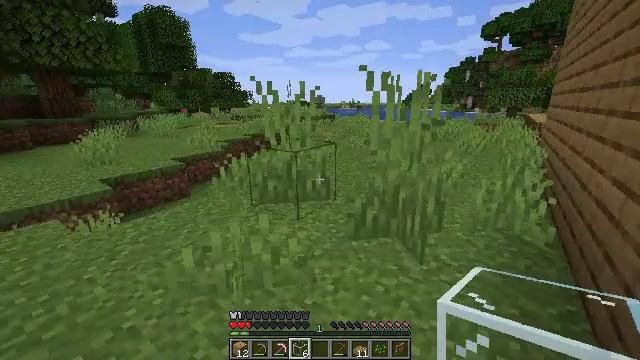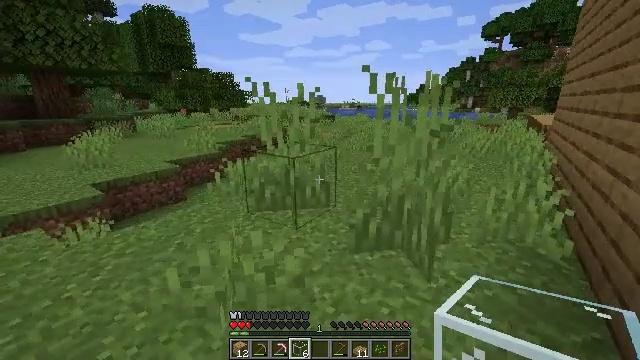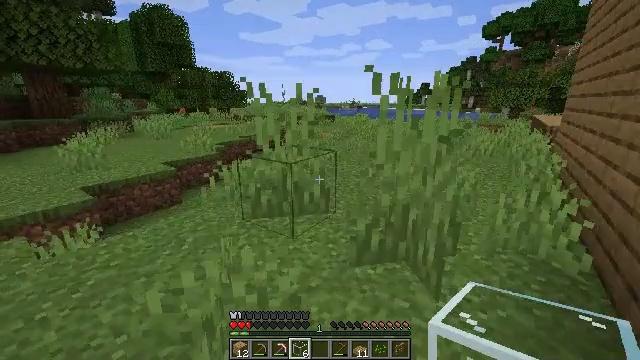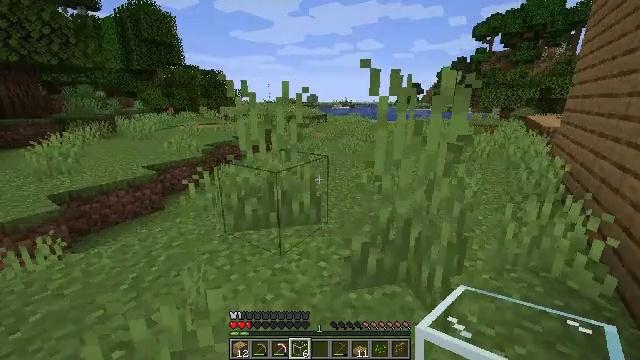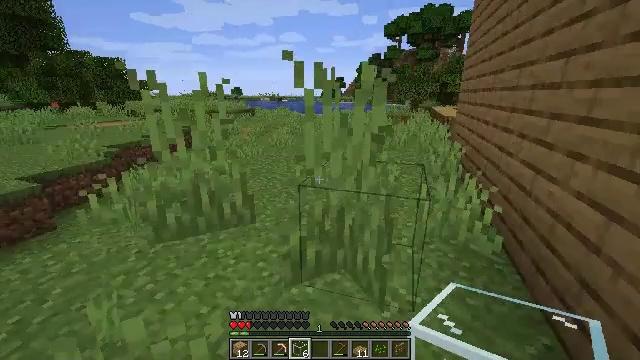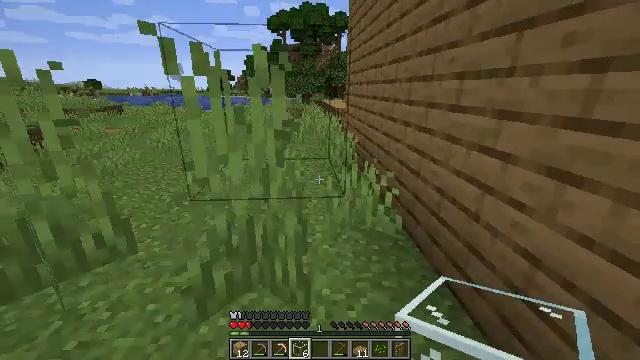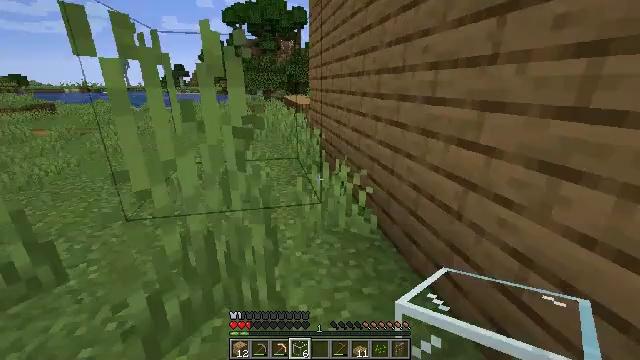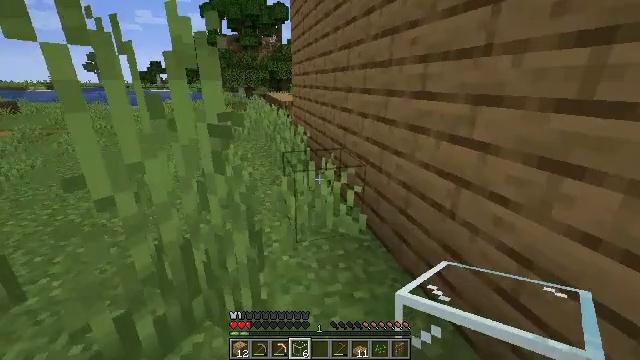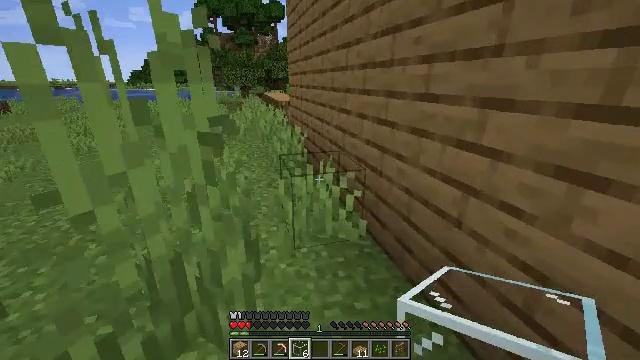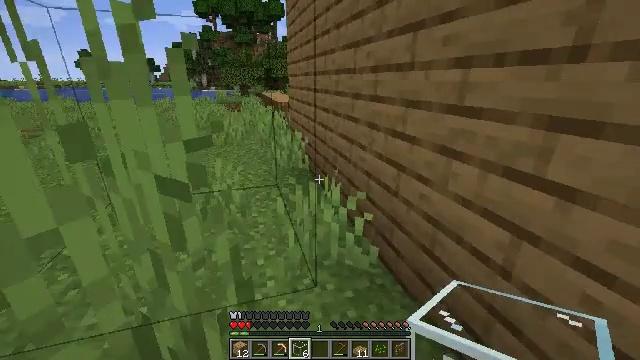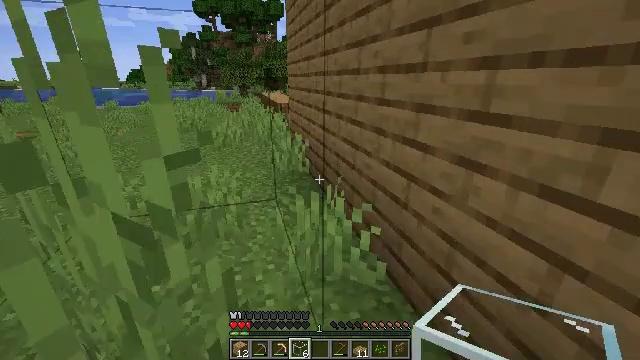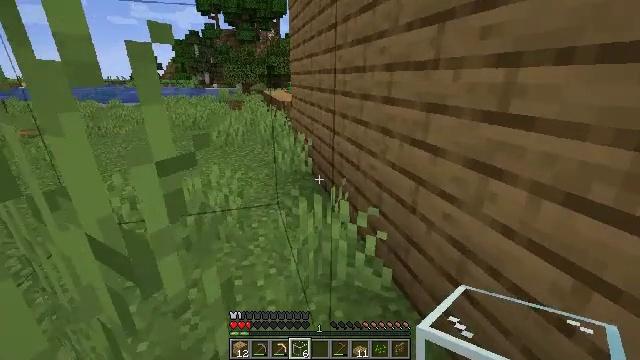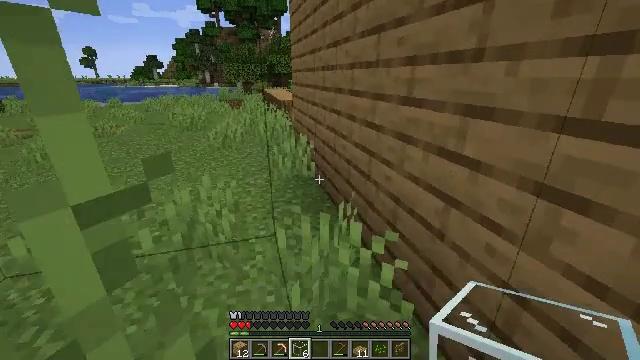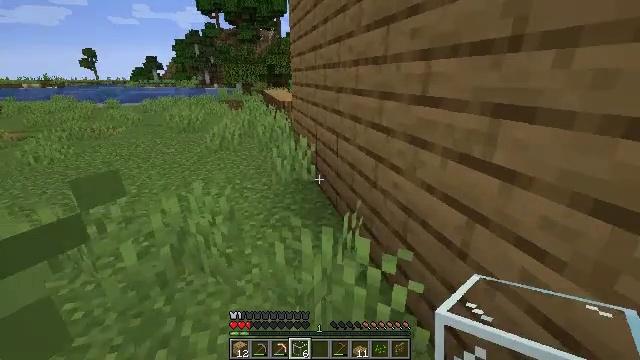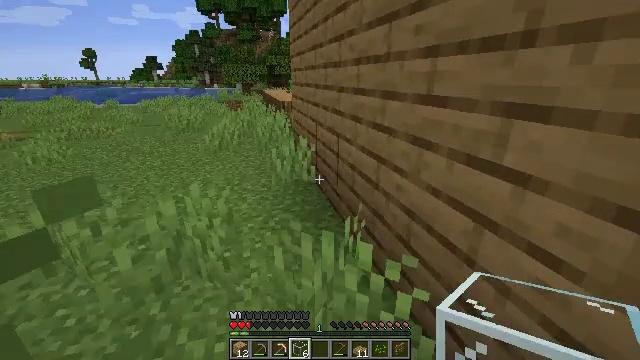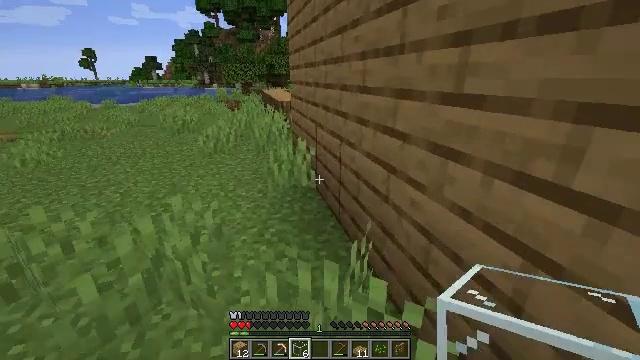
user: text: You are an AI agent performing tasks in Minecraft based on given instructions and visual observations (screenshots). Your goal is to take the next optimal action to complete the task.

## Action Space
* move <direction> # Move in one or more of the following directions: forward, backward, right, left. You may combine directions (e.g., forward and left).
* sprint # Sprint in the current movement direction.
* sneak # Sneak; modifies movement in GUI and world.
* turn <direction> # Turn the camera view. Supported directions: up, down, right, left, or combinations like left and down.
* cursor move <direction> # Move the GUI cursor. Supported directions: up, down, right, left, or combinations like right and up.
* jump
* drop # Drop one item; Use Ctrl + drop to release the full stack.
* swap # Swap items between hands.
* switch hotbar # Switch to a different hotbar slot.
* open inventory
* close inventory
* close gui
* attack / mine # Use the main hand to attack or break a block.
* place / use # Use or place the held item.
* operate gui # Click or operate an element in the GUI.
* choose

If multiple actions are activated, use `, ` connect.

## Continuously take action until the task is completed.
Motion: motion action
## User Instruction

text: Mine the fully grown carrots.
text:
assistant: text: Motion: move forward
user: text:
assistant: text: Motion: move forward
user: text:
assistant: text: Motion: move forward, turn right
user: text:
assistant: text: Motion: move forward, turn right and down
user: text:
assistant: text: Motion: move forward, turn right and down
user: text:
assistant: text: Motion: move forward, turn right
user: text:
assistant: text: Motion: move forward, turn right
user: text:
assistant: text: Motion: move forward
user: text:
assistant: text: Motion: move forward
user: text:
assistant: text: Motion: move forward
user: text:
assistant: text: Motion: move forward
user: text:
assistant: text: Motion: move forward
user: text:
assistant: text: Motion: move forward
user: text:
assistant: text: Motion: move forward
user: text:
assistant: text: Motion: move forward
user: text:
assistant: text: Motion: move forward
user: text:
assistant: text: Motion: move forward, turn left
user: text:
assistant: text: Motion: move forward, turn left
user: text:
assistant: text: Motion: move forward, turn left
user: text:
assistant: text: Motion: move forward, turn left
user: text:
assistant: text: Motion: move forward
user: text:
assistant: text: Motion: move forward
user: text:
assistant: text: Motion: move forward
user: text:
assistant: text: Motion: move forward
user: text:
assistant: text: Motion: move forward
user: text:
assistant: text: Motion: move forward
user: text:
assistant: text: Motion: move forward
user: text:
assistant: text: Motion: move forward
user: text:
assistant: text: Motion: move forward
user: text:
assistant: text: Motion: move forward